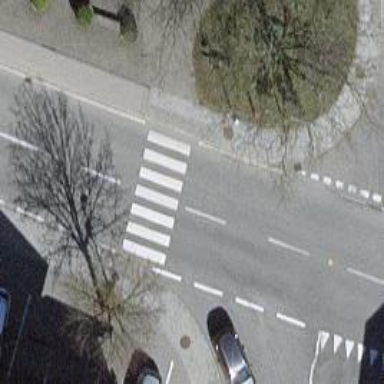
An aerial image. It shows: Uncontrolled zebra crossing with white markings on the road.